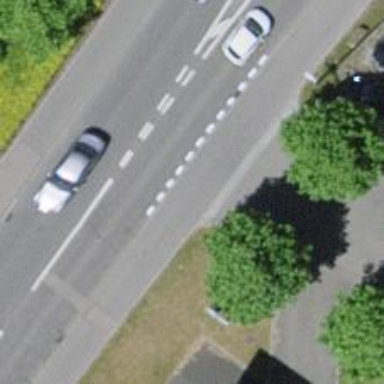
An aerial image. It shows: Sidewalk.